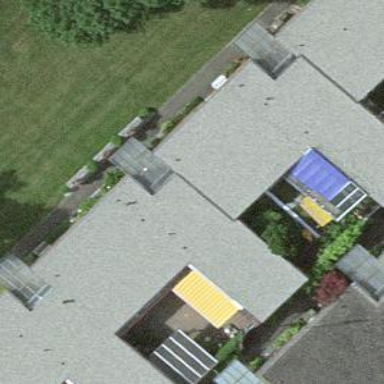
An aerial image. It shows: Terrace building.